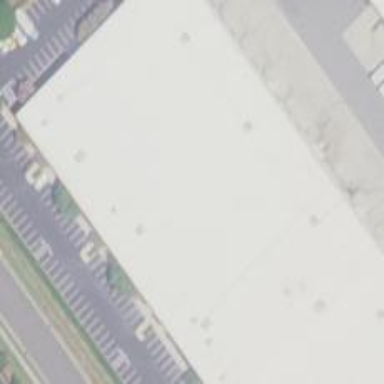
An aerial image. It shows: Warehouse building.